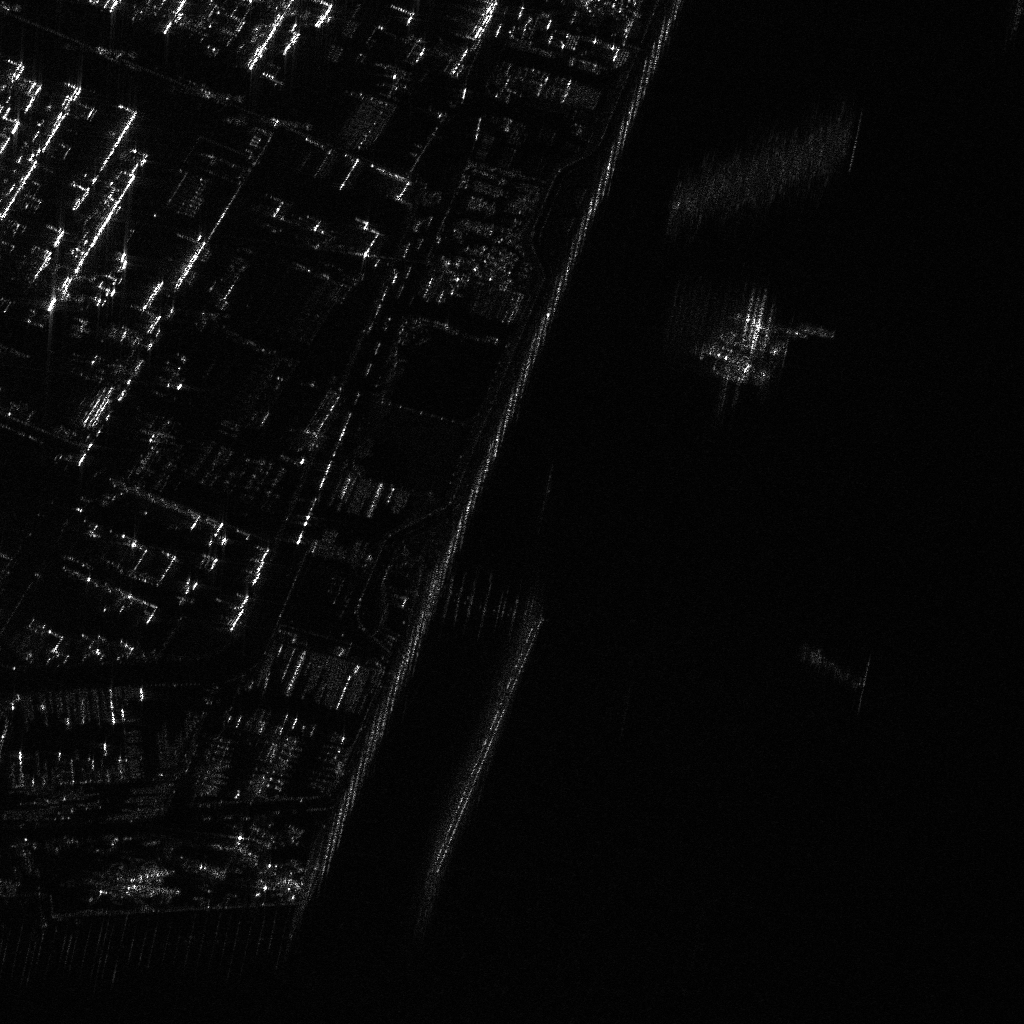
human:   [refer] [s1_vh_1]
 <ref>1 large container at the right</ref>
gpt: <box>[[76, 63, 85, 66, 37]]</box>